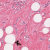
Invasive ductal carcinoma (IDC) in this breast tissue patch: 0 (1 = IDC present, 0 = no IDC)